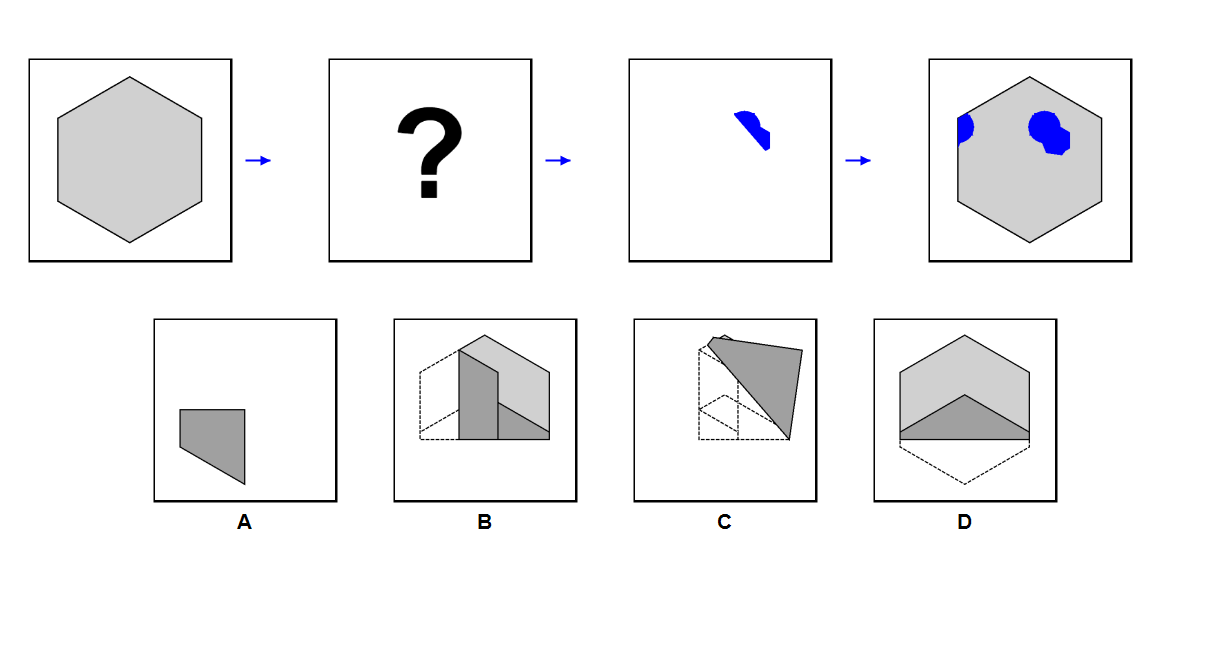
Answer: A